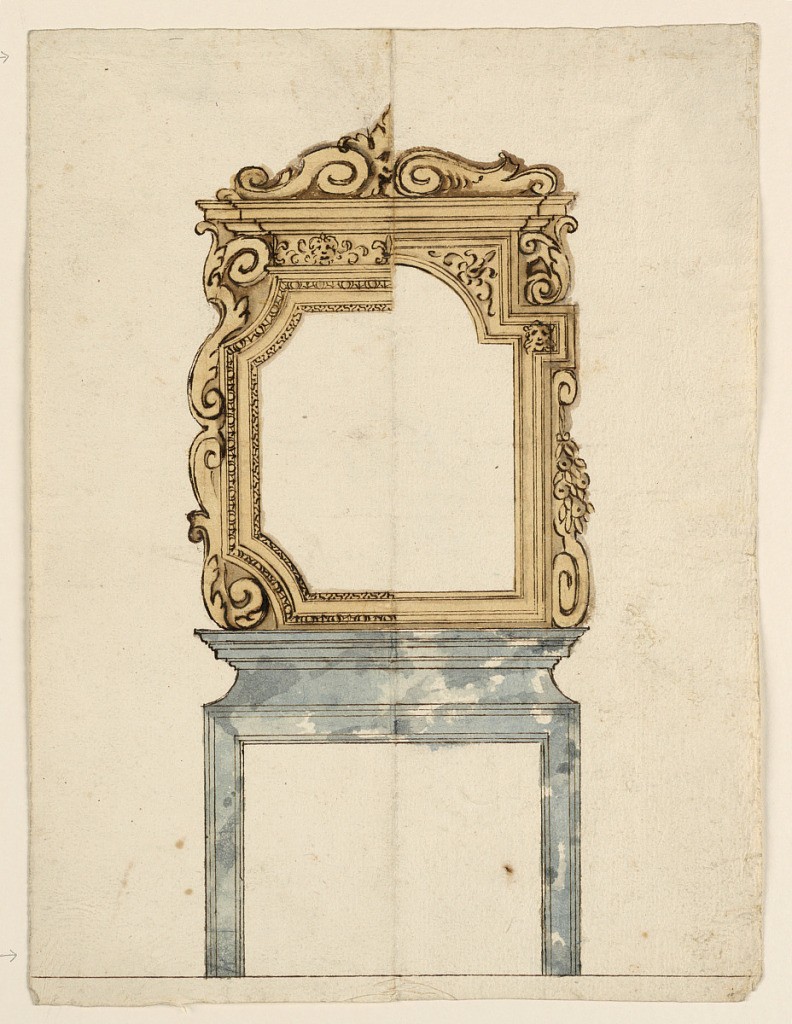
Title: Design for a Chimneypiece, with Alternative Suggestions for the Overmantel Frame
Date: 1650–1700
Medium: Black chalk, pen and ink, brush and watercolor on paper
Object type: Drawing
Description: The opening is framed by moldings with an entablature above; marble. Above stands a wooden frame. The glass is intended to be octagonal at left, with scrolls outside of the inner frame. The glass is oblong and curved above at right. Below outside is a volute with a bunch of fruits. Cornices, a broken pediment are on top. A foliated mask is suggested at left for the center. Base line.